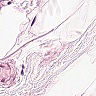
Metastatic tissue present: no